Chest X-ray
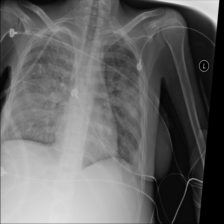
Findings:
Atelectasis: negative
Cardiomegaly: negative
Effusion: positive
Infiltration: negative
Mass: negative
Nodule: negative
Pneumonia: negative
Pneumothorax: negative
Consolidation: negative
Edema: positive
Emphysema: negative
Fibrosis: negative
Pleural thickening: negative
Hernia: negative